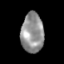
Tissue: skin
Cell type: Epithelial cells
Senescence score: 0.2284
Nuclear area (px): 880
Mean DAPI intensity: 145.834